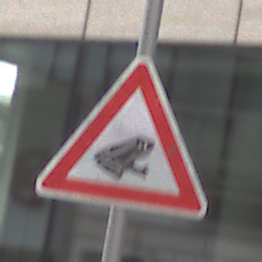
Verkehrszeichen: AmphibienwanderungLinks
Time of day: Midday
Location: Outdoor (Urban)
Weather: Overcast
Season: NotSpecified
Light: Natural